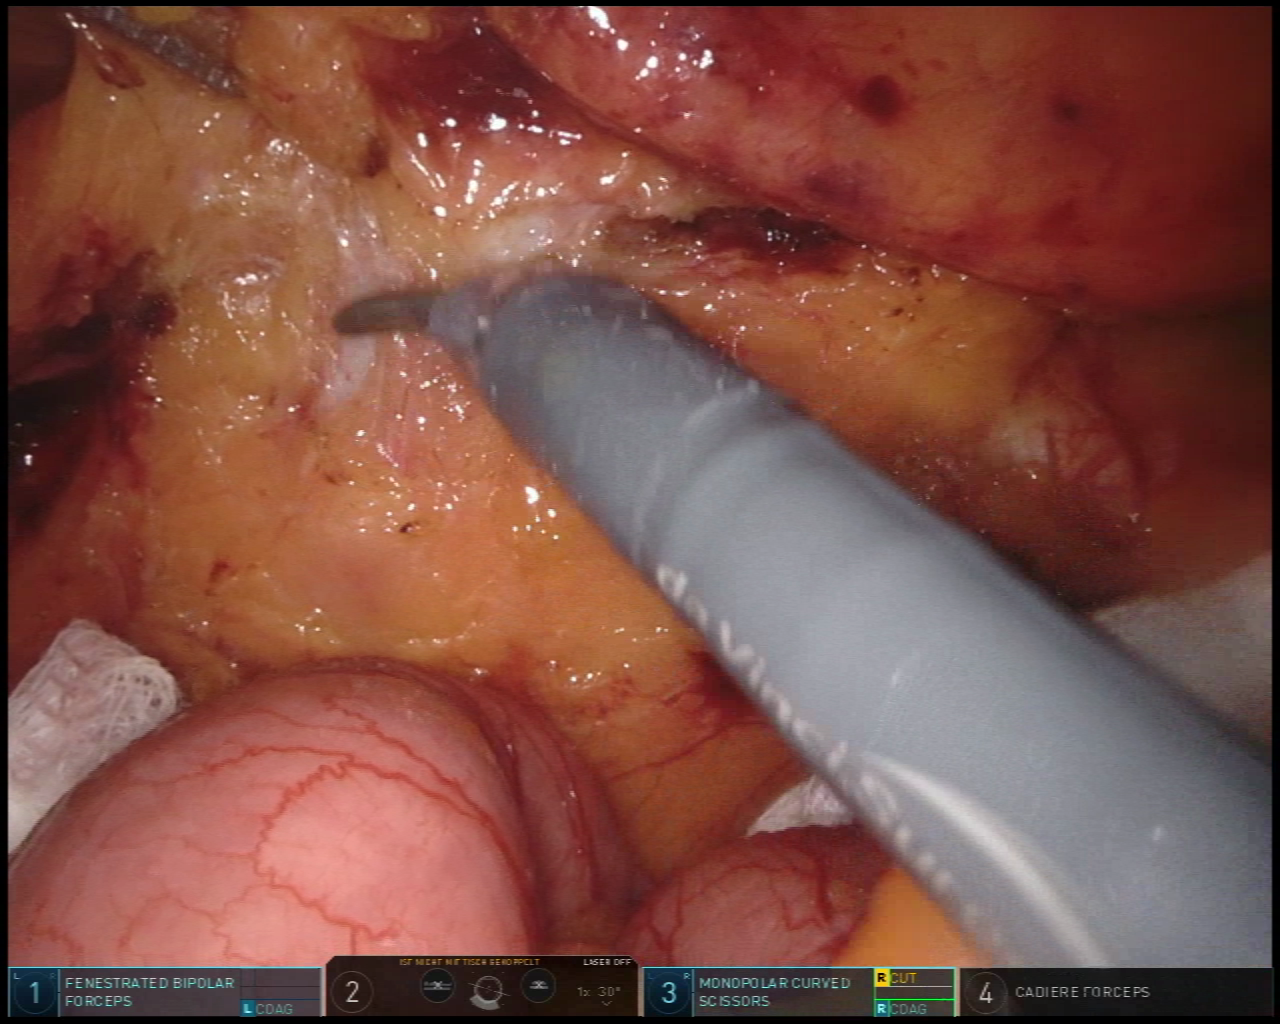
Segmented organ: inferior_mesenteric_artery
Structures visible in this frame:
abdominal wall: no
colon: no
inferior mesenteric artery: yes
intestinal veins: no
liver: no
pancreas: no
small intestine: yes
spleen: no
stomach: no
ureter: no
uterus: no
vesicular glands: no